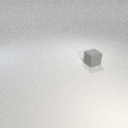
small gray rubber cube